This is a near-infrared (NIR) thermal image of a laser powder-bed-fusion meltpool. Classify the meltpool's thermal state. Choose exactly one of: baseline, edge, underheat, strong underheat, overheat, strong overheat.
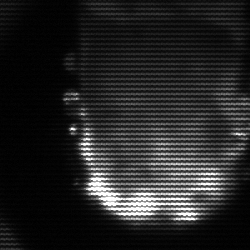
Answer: baseline